Group 1:
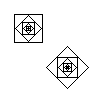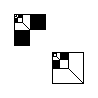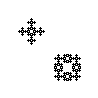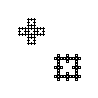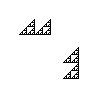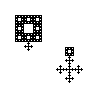
Group 2:
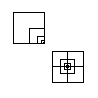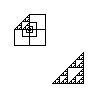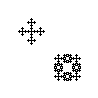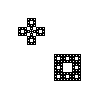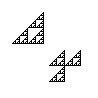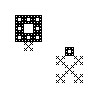
Rule separating the two groups: Fractals contain one another vs. only one contains the other.
Concepts: fractal, nesting, recursion, self-reference
Author: Aaron David Fairbanks